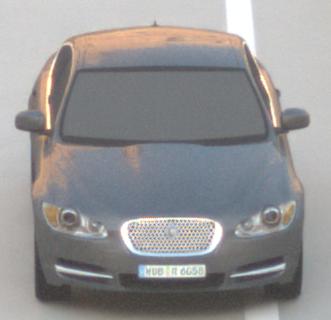
Make: Jaguar
Model: XF 3.0 V6
Detailed model: XF (X250) Limousine
Model produced from: 2010/02
Model produced until: 2010/10
Doors: 4
Color: gray
Road condition: dry road
Daytime: sunrise or sunset
Contrast: low contrast